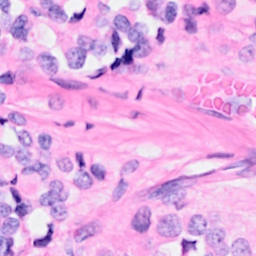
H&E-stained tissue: Breast